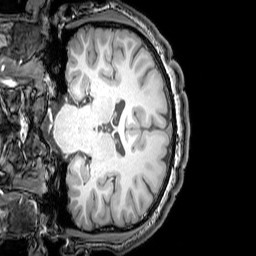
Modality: T1w
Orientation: coronal
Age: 24
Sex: male
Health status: healthy
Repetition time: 0.081 s
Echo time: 0.037 s